Field crop: tomato
Growth stage: 1
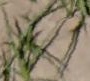
Species: cyperus